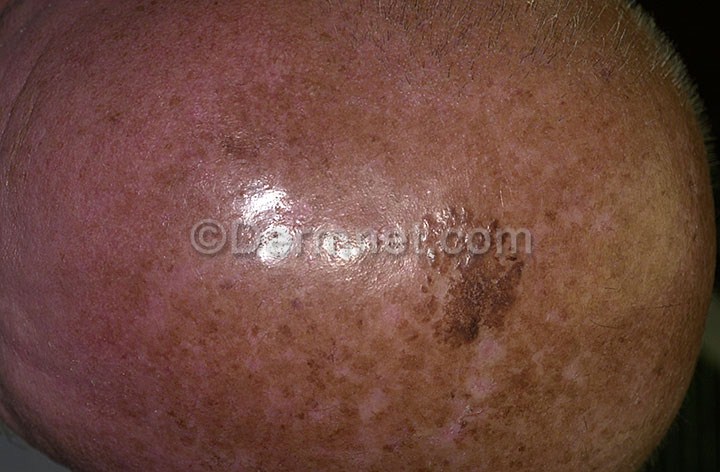
Disease: Light Diseases and Disorders of Pigmentation